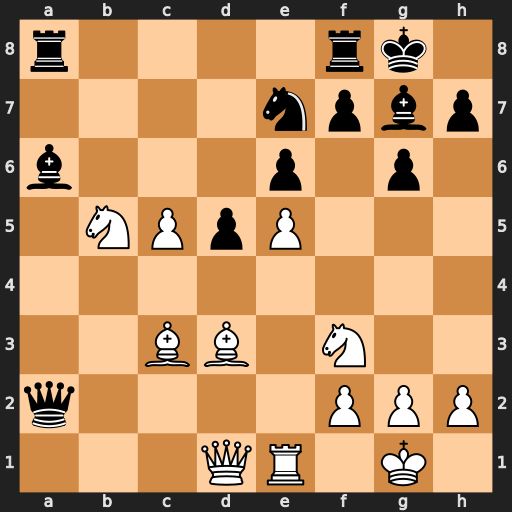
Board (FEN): r4rk1/4npbp/b3p1p1/1NPpP3/8/2BB1N2/q4PPP/3QR1K1
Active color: w
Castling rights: -
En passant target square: -
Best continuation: Re2 Bxb5 Rxa2